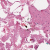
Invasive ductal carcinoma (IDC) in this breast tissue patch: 0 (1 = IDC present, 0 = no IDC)